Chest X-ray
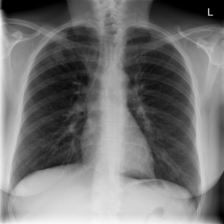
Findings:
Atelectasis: negative
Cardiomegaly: negative
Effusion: negative
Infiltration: positive
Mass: negative
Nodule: positive
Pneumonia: negative
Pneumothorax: negative
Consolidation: negative
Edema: negative
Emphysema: negative
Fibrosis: negative
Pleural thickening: negative
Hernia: negative